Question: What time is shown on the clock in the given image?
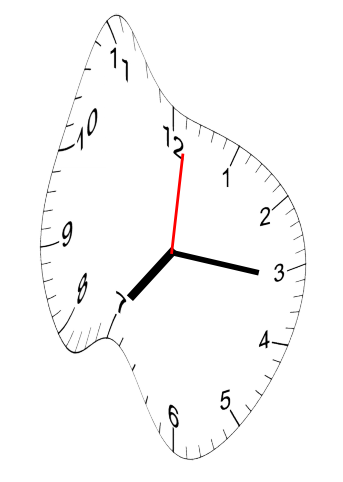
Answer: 07:16:01